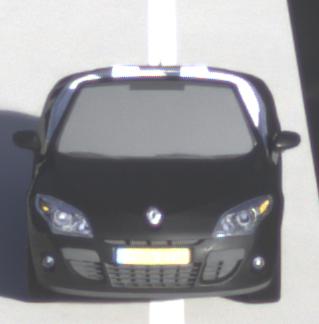
Make: Renault
Model: Mégane Coupé-Cabriolet 1.6 16V 110
Detailed model: Mégane (III) Coupé-Cabriolet
Model produced from: 2010/06
Model produced until: 2013/03
Doors: 2
Color: black
Road condition: dry road
Daytime: morning or afternoon
Contrast: medium contrast